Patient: sex F, age 60
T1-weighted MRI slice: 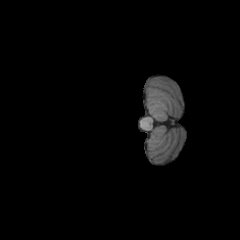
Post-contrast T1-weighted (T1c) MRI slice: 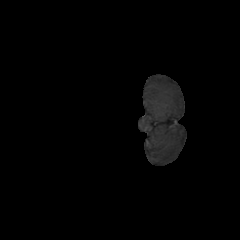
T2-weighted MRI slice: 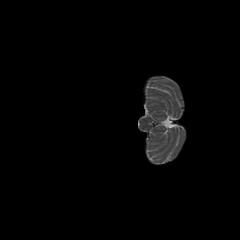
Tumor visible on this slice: no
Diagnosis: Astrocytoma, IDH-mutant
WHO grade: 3